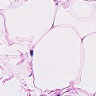
Metastatic tissue present: no